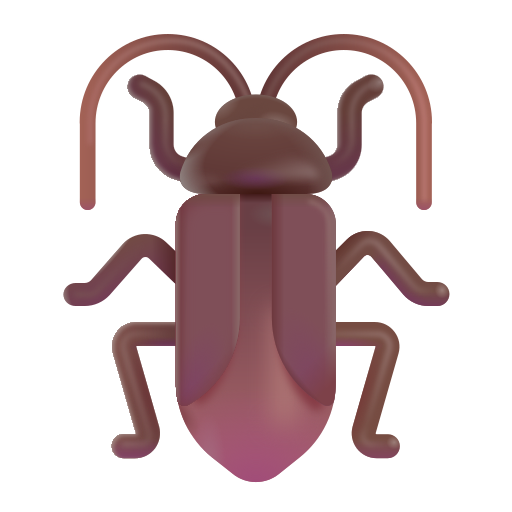
cockroach color